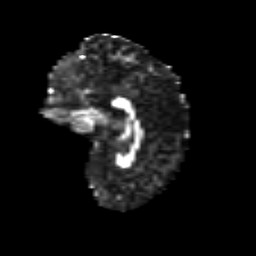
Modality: FA
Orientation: sagittal
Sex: male
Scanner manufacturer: siemens
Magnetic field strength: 3 T
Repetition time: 5 s
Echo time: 0.071 s